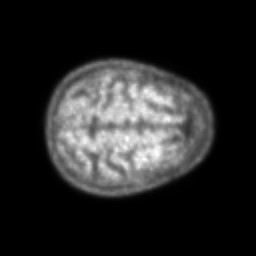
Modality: PET
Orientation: axial
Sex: female
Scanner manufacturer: ge